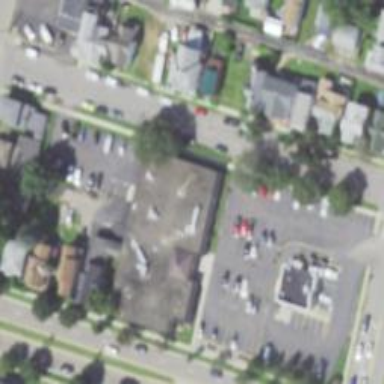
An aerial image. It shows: Healthcare clinic.